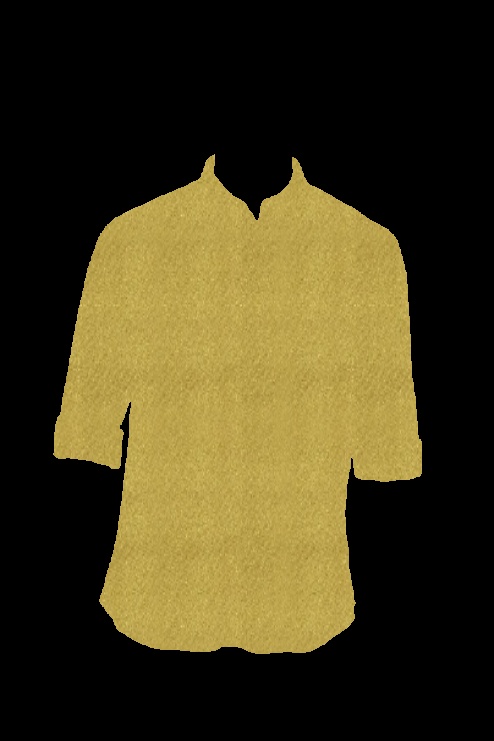
golden yellow long sleeve button up tee